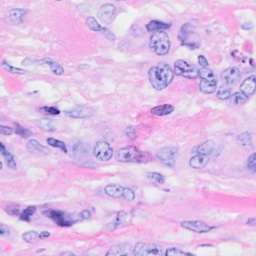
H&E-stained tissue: Breast